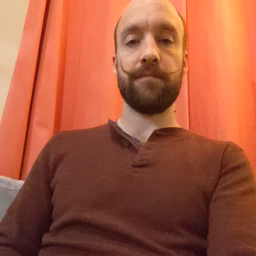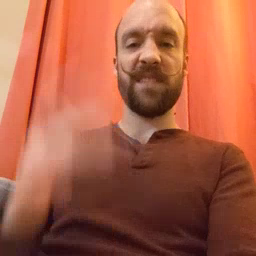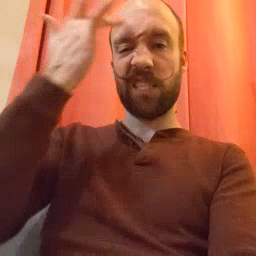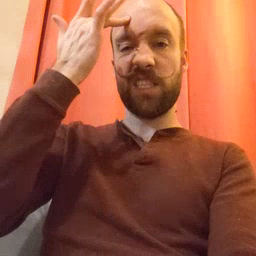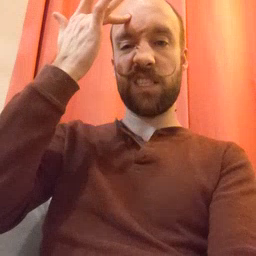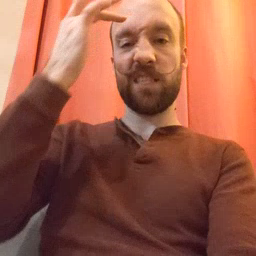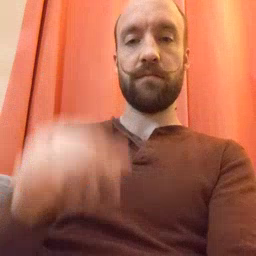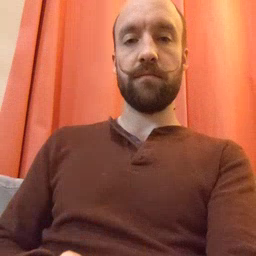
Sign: sick